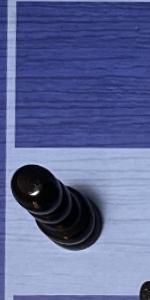
Label: Pawn_Black